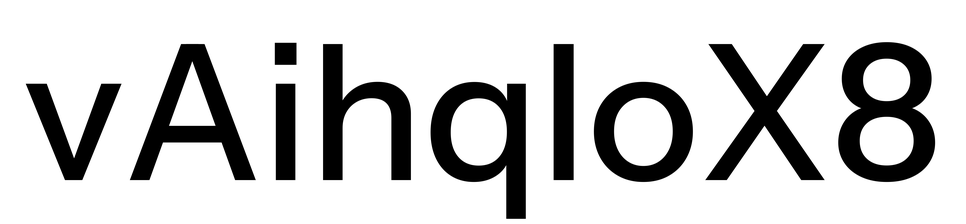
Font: InstrumentSans_Medium